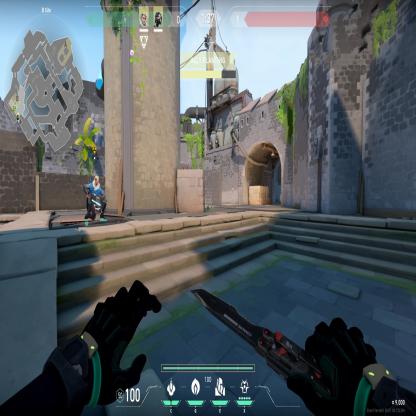
Label: teammate